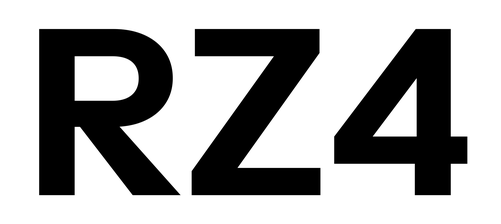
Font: InstrumentSans_Bold